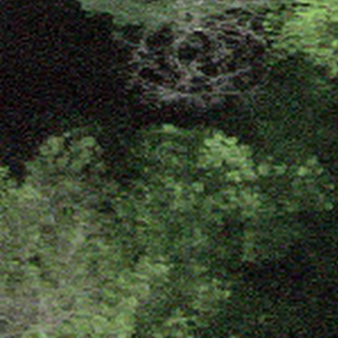
Label: other